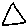
Label: triangle